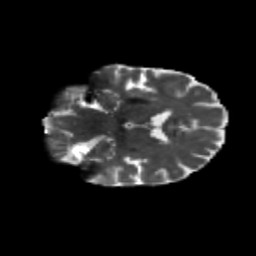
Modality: T2w
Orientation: coronal
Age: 77
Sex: female
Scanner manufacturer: siemens
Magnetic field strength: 3 T
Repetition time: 4.71 s
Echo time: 0.0906 s